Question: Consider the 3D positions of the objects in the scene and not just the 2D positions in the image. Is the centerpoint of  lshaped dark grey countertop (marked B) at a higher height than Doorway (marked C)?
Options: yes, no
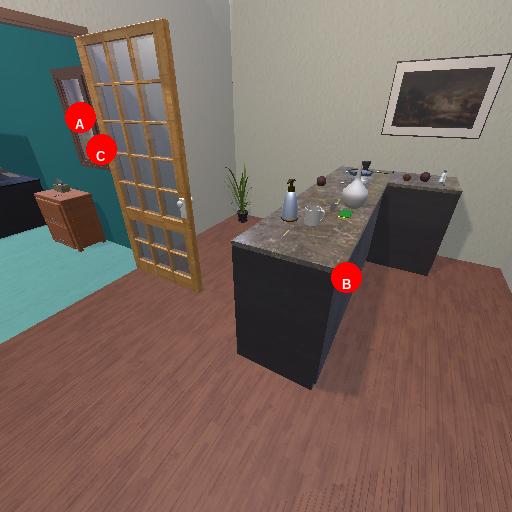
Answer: yes